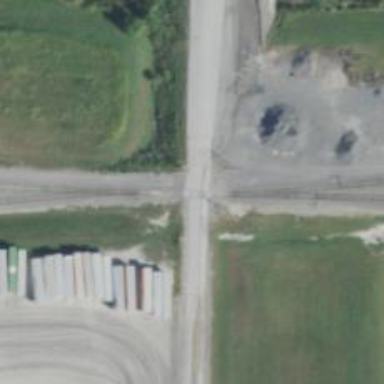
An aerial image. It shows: Level crossing along the railway.